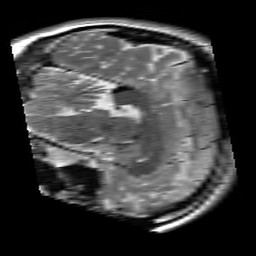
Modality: T2w
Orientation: sagittal
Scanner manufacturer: siemens
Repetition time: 3.9 s
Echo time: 0.076 s